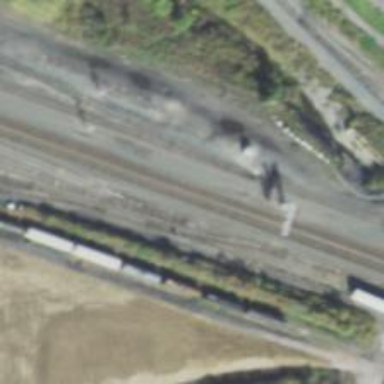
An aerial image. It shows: Railway siding for service.